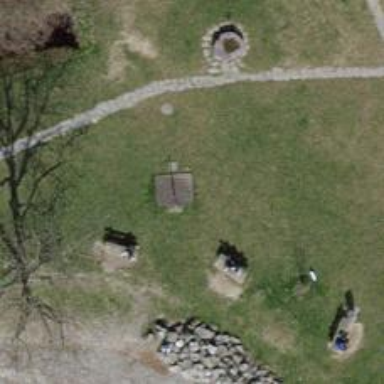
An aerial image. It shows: Outdoor area.